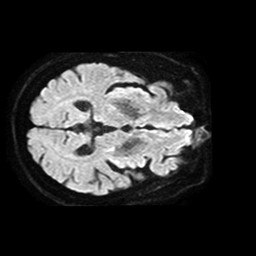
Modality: TRACE
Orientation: axial
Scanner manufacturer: philips
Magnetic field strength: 1.5 T
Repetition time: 3.882 s
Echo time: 0.09873 s